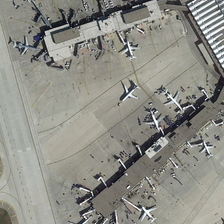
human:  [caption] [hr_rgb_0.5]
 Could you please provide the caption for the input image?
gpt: some planes are near two terminals in an airport .

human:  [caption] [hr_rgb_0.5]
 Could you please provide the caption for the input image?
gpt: some planes are near two terminals in an airport .

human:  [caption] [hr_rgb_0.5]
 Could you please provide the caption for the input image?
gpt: some planes are near two terminals in an airport .

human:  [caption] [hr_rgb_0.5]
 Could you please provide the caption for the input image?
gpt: some planes are near two terminals in an airport .

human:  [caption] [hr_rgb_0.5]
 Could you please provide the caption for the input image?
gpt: some planes are near two terminals in an airport .